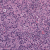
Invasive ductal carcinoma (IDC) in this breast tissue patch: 1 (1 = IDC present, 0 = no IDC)